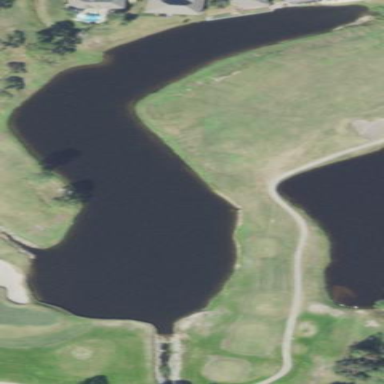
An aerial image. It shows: Water hazard on golf course.